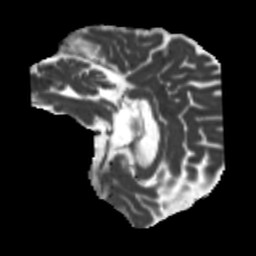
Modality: MD
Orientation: sagittal
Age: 47
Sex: male
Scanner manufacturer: siemens
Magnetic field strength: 3 T
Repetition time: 5.25 s
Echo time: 0.08 s